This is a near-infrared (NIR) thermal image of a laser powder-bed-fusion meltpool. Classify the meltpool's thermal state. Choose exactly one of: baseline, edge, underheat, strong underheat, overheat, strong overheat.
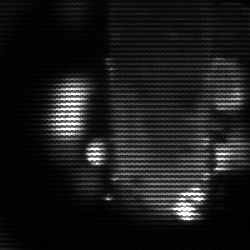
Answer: strong underheat